Question: I have an application that deals with data in the following structure:
'''
struct Message
{
int time;
string name;
string details;
};
'''
For example, I may have a data set that looks like the following:
'''
9:00:00 Bob <Info>
9:01:00 John <Info>
9:05:00 Bob <Info>
9:11:00 Mary <Info>
9:17:00 John <Info>
9:25:00 Mary <Info>
9:30:00 Bob <Info>
'''
And I will have a list of 'Message' structures that represent each line in the data set.
Some operations I will need to do on this data include:
- 'dostuff()'- 'John''dostuff()'
So, I need a way to traverse the list such that I can pass every message in chronological order, and also choose a person, and pass through only their messages in chronological order.
My thoughts are to have a struct like this:
'''
struct Node
{
Message* message;
Node* next_time;
Node* next_name;
};
'''
In which 'next_time' points to the next 'Node' in chronological order, and 'next_name' points to the next 'Node' that belongs to 'message->name'. And a 'Root' structure points to the first of each type.
'''
struct Root
{
Node* first_time;
Node* first_bob;
Node* first_john;
Node* first_mary;
Node* last_time;
Node* last_bob;
Node* last_john;
Node* last_mary;
};
'''
Here is an image to illustrate the point.

This structure allows me to fairly easily traverse through every message, or through only Bob's messages, or only John's, etc.
However, I am worried that maybe this is more complicated than it needs to be. I also have concerns about maintenance (see below). I need the search/select/read operations to be pretty fast, which I think they are. And I need insert operations to be reasonably fast. But right now, for every 'Message' I insert, I must (1) update some 'next_time' pointer and (2) update some 'next_name' pointer.
My question is:
Does a data structure exist that provides this type of functionality already? If not, am I approaching this problem correctly?
Please provide any code samples in C++ or C#, if possible.
Thanks.
Additional: Suppose later I want to add to my 'Message' struct. Let's say I add a field called 'City'. Now, I may want to do this:
- 'City''dostuff()'
This would require adding a 'next_city', and then for every insert, I would have to update 'next_time', 'next_name', AND 'next_city'.
Further, suppose I want to do this:
- 'City''name''dostuff()'
I think this makes the problem incredibly more difficult unless I opt to traverse every 'Message' and skip the ones I don't care about.
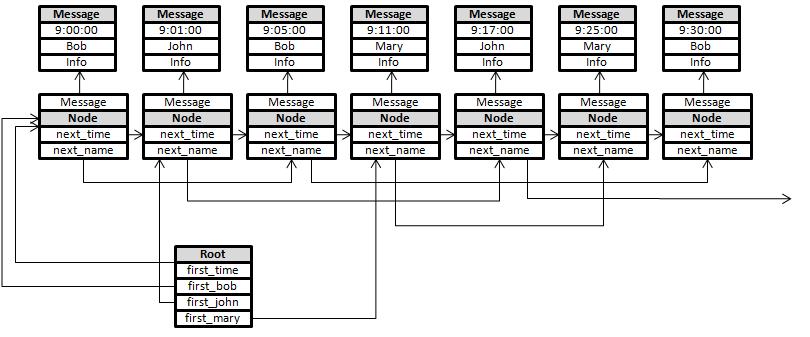
Answer: A simple linked list of all messages (sorted by time).
'''
struct Node
{
Message* message;
Node* next_name;
};
'''
This will satisfy req 1. You can add() and getAll() in O(1)
A separate hashmap with User as key and a list of Node* as values.
'''
Hashmap
{key = User, value = List(Message*)}
'''
This will satisfy req 2. You can add a new entry to the end of the list of the specific user O(1) and getAllOfUser() can also run in O(1)